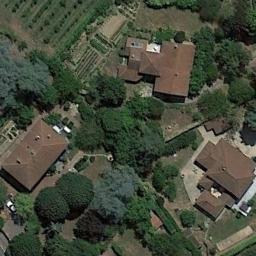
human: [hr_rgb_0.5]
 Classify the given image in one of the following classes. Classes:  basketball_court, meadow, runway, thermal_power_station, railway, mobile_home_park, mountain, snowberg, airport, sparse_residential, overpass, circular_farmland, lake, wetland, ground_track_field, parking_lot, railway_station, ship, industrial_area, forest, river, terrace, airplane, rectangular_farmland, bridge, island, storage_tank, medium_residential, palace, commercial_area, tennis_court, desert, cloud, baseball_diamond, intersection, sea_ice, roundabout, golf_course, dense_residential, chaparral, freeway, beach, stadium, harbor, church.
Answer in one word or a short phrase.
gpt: medium_residential